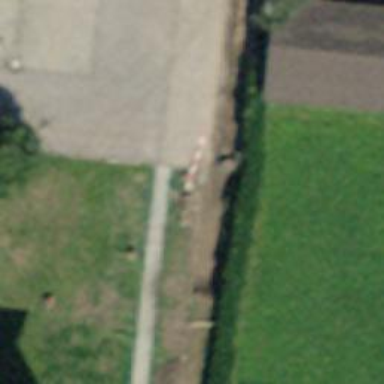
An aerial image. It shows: Charging station.